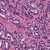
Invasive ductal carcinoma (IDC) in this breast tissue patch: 1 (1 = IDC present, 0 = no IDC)